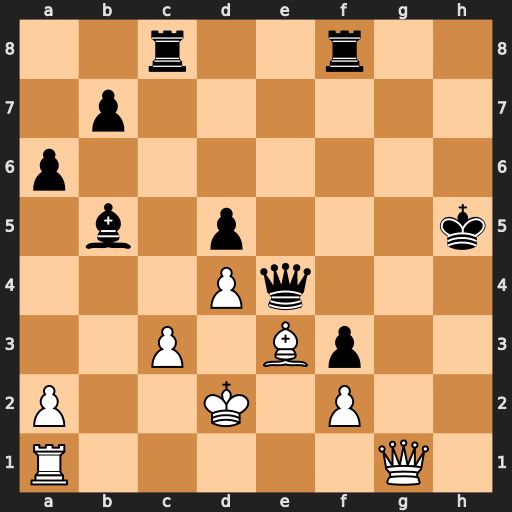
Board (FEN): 2r2r2/1p6/p7/1b1p3k/3Pq3/2P1Bp2/P2K1P2/R5Q1
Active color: w
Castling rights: -
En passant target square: -
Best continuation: Qg5#